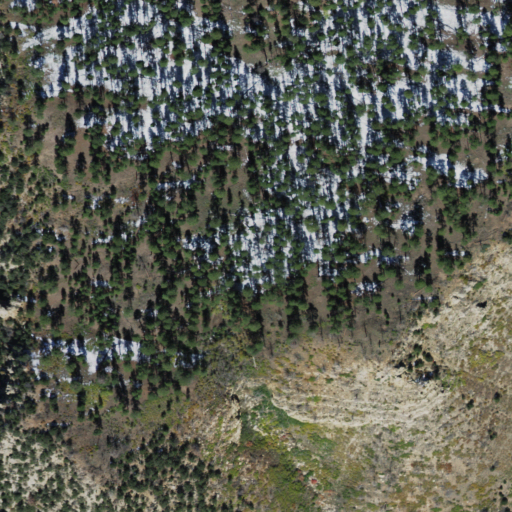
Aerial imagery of cliff(s) in Arizona named Bedivere Point containing evergreen forest, shrub, and grassland